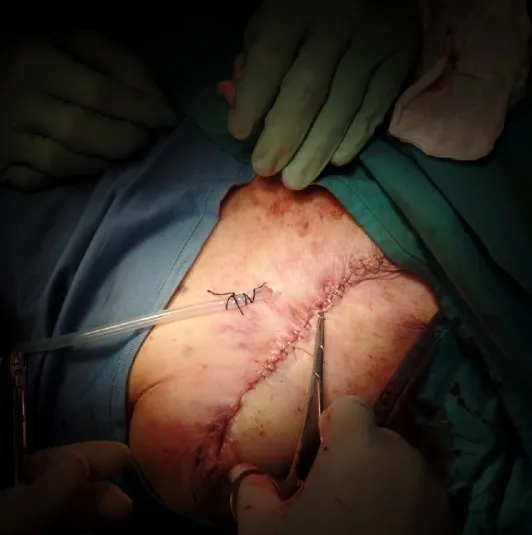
The wound closed by layers at the end of the surgical procedure.
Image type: medical_photograph (other_medical_photograph)